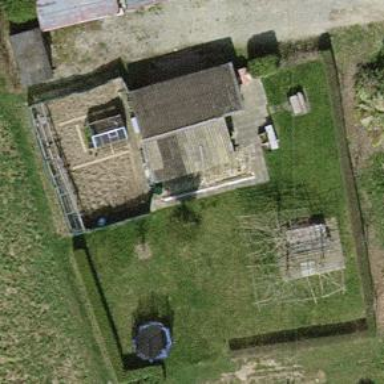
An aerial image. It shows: Farmyard area.